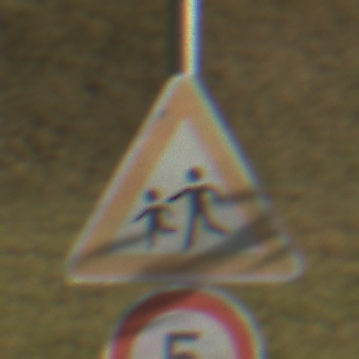
Verkehrszeichen: KinderRechts
Zusatzzeichen unten: Geschwindigkeit5
Umgebung: Outdoor, Nature
Tageszeit: MorningAfternoon
Wetter: PartlyCloudy
Licht: Natural
Jahreszeit: NotSpecified
Kontrast: HighContrast